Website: lowes
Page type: customer-info-address
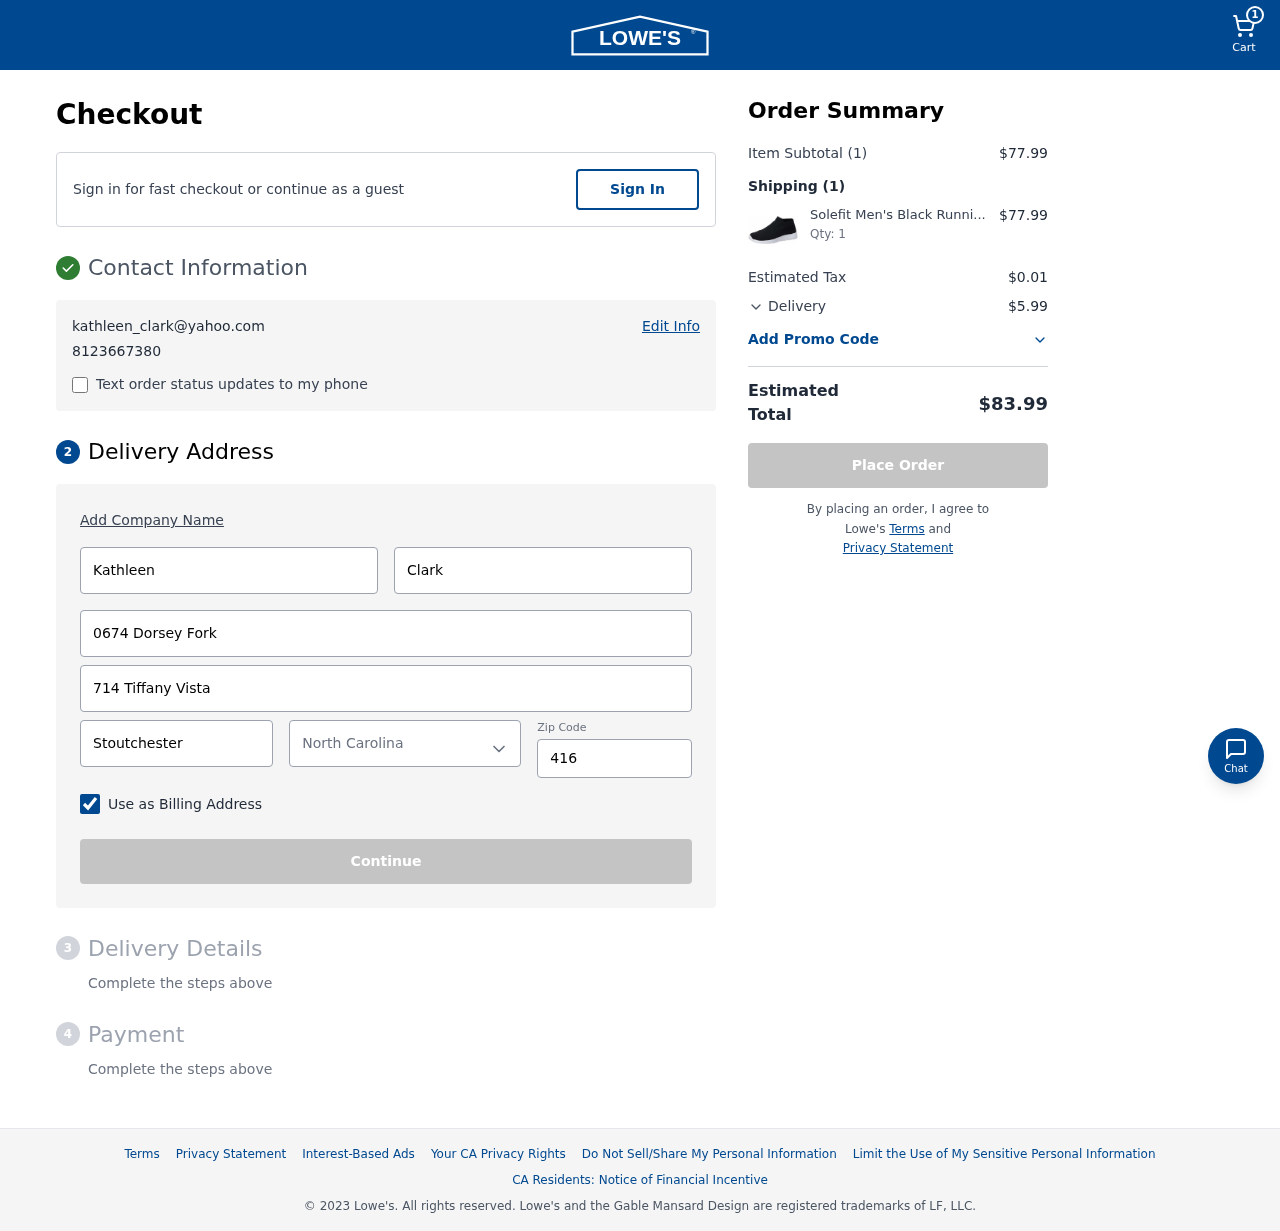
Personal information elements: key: PII_CITY
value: Stoutchester
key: PII_EMAIL
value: kathleen_clark@yahoo.com
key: PII_FIRSTNAME
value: Kathleen
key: PII_LASTNAME
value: Clark
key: PII_PHONE
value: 8123667380
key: PII_POSTCODE
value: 41618
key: PII_STATE
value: North Carolina
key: PII_STREET
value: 0674 Dorsey Fork
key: PII_STREET2
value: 714 Tiffany Vista
Product elements: key: PRODUCT1_NAME
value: Solefit Men's Black Running Shoes-7 UK (40 EU) (SLFT-1106)
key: PRODUCT1_QUANTITY
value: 1
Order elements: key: ORDER_NUM_ITEMS
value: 1
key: ORDER_SUBTOTAL
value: $77.99
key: ORDER_NUM_ITEMS2
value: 1
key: ORDER_SUBTOTAL2
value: $77.99
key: ORDER_TAX
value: $0.01
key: ORDER_SHIPPING_COST
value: $5.99
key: ORDER_TOTAL
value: $83.99